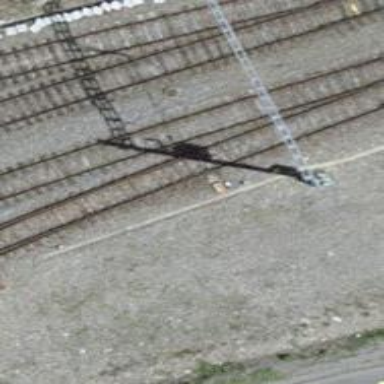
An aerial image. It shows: Railway switch.